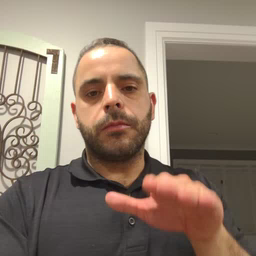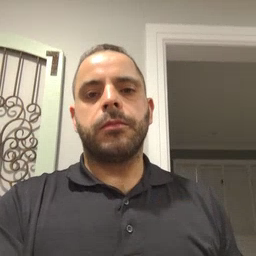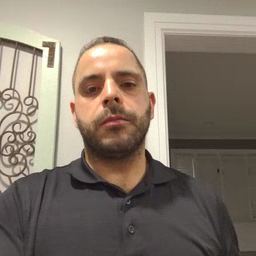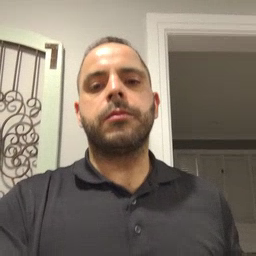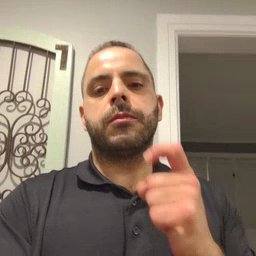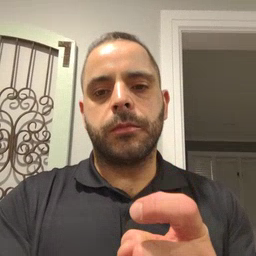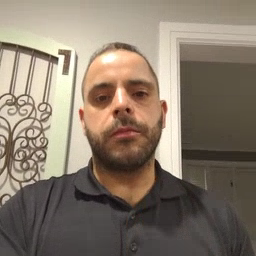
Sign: give